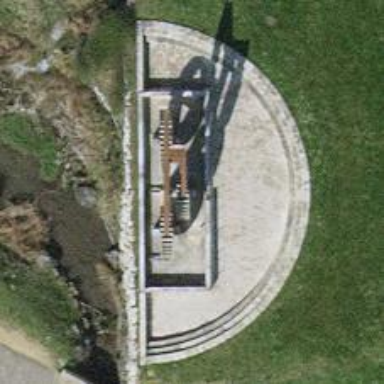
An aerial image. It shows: Fountain.